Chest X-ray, PA view. Patient: 61 years old, sex F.
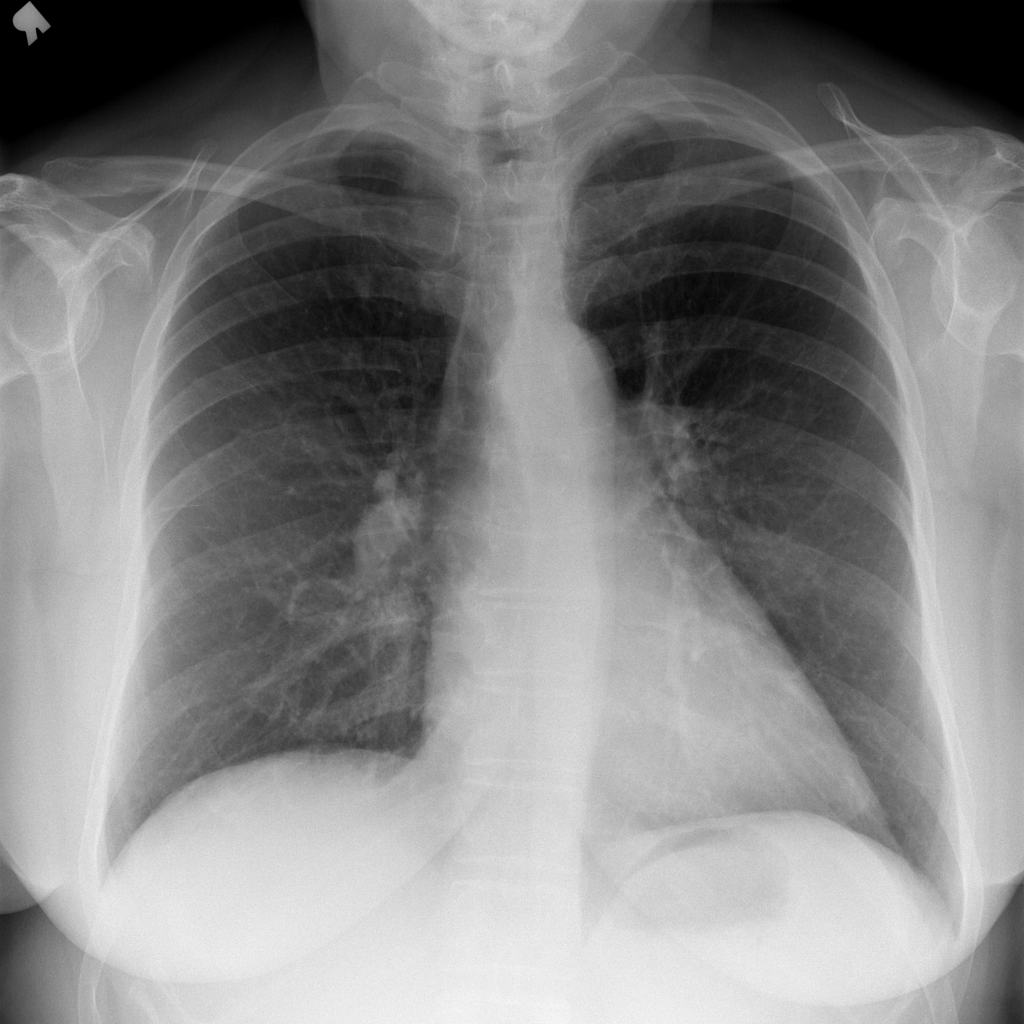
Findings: No Finding